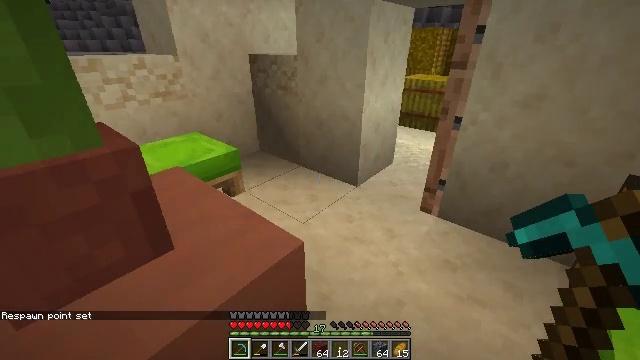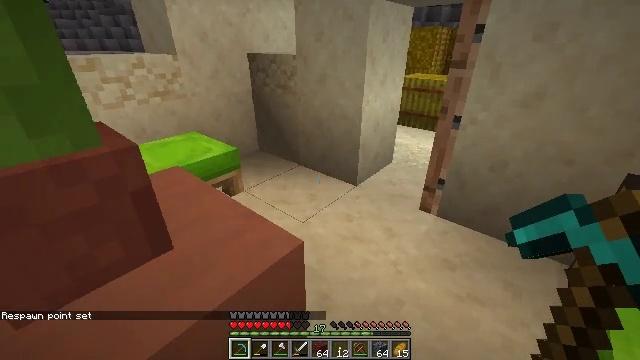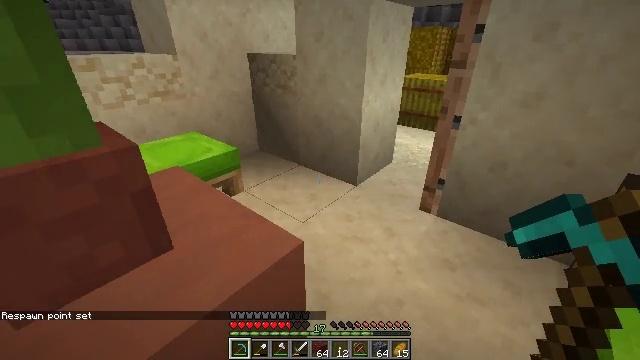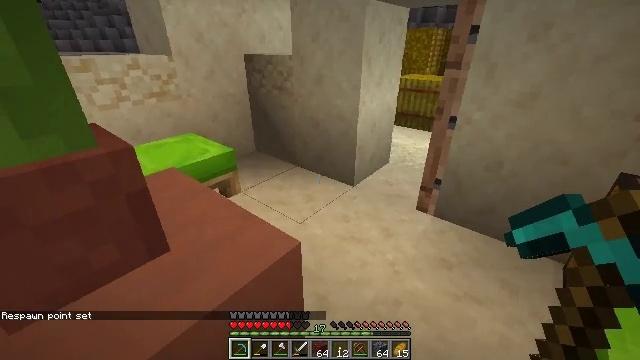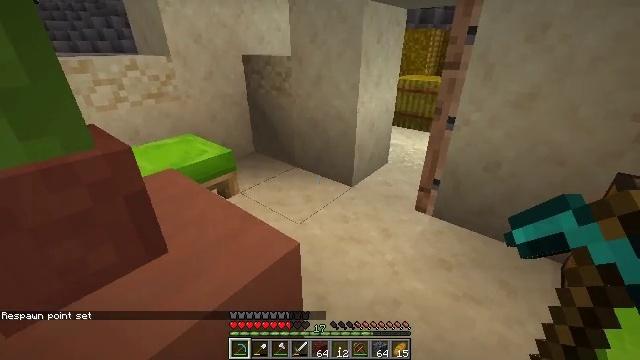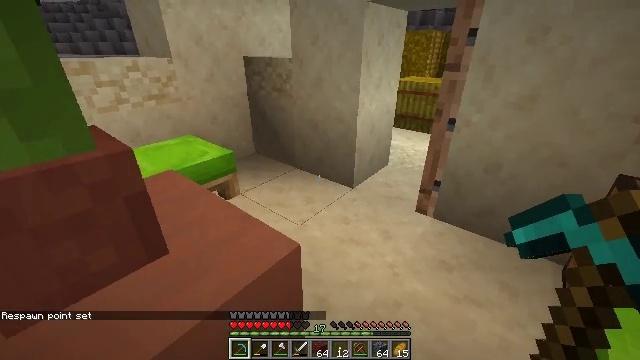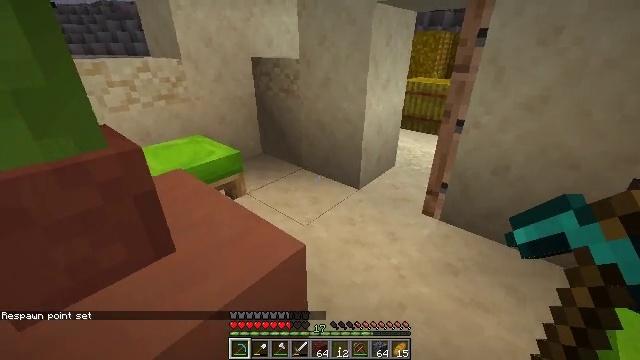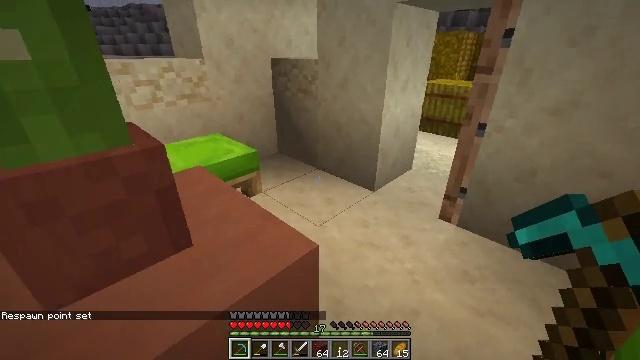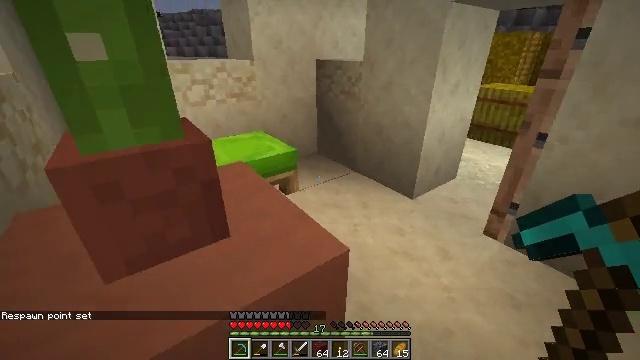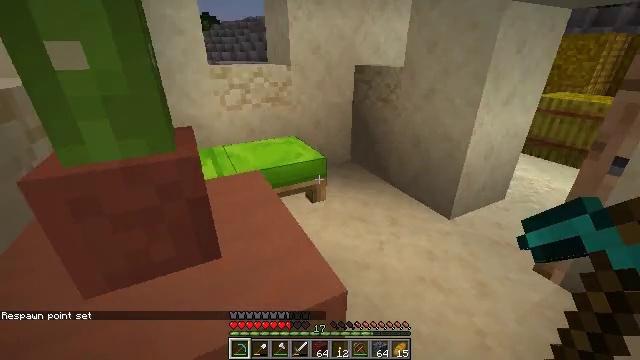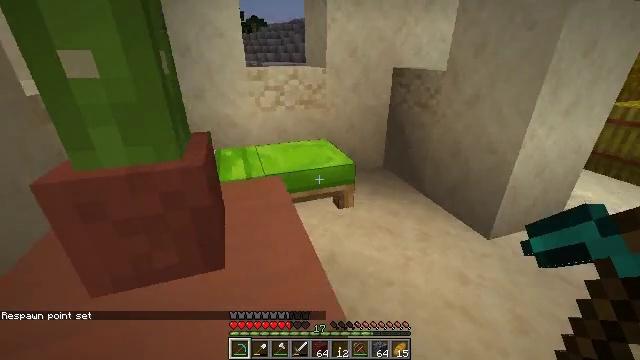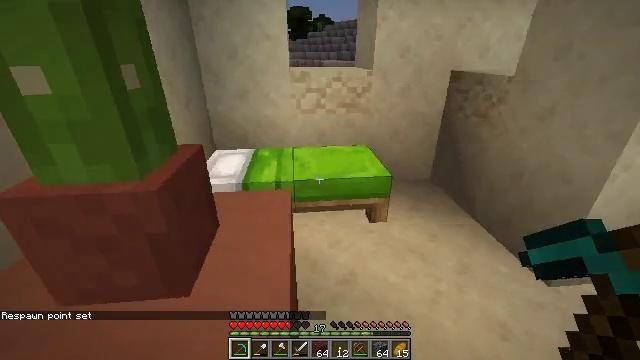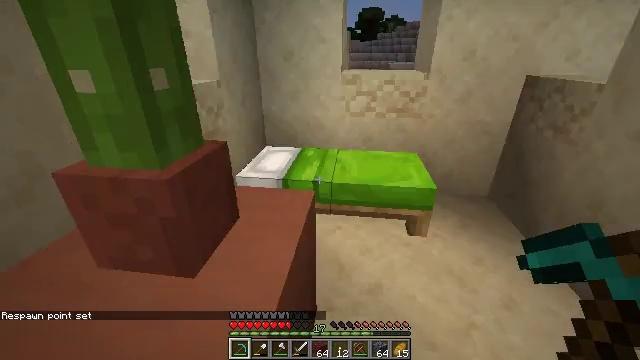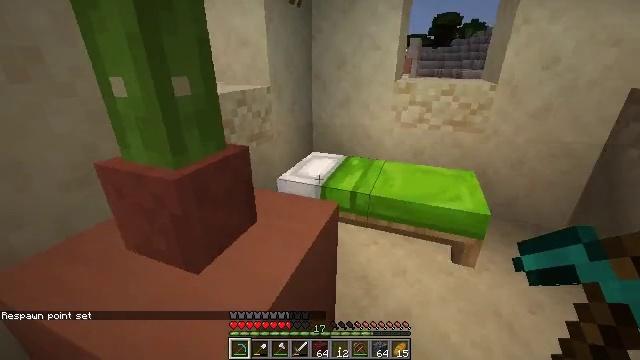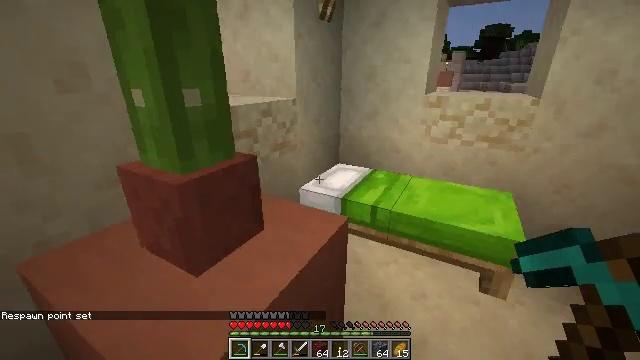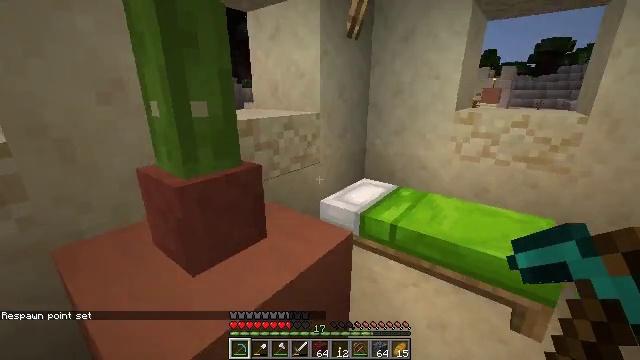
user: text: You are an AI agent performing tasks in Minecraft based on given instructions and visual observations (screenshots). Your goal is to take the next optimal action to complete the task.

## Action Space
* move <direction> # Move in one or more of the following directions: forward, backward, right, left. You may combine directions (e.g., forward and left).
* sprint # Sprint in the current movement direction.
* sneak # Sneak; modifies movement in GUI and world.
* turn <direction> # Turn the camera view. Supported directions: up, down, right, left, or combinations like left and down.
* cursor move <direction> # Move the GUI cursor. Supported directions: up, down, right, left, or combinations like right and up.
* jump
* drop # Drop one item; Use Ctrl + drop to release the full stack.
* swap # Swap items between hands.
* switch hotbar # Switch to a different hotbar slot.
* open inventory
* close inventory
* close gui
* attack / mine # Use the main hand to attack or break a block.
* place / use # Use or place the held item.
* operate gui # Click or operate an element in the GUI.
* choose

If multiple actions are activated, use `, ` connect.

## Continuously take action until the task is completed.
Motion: motion action
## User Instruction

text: Gather hay blocks from the farm.
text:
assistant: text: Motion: no_op
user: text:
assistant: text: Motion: no_op
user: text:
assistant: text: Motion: no_op
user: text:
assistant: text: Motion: no_op
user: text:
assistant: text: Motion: no_op
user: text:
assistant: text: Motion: turn left
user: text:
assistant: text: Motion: turn left
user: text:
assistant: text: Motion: move forward and move right, turn left
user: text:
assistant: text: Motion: move forward and move right, turn left
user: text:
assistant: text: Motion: move forward and move right, turn left
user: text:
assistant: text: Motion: move forward and move right, turn left
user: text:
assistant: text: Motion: move forward and move right, turn left
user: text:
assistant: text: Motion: move forward and move right, turn left and up
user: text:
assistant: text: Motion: move right, turn left and up
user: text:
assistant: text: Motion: turn left and up
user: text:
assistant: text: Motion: turn left
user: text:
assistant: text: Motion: turn left and down
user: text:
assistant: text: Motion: turn left and down
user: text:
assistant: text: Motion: move right, turn left and down
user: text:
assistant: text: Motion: move back and move right, turn left and down
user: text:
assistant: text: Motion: move back and move right, turn left and down
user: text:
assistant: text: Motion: move back and move right, turn left and down
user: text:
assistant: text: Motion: move back and move right, turn left and down
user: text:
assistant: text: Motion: move back, turn left
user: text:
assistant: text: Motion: move back, turn left and up
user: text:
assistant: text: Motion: turn left and up
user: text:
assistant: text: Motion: turn right and up
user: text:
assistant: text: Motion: no_op
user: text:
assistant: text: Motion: no_op
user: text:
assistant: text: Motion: no_op